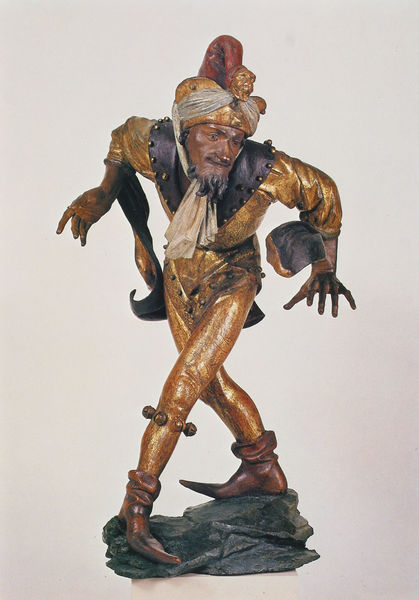
Titel: Figur mit löwenkopfbesetzter Mütze
Künstler: Erasmus Grasser
Institution: München, Stadtmuseum
Schlagwörter: blau, weiß, gelb, finger, nase, schwarz, blick, rot, tuch, tanz, bart, jacke, stein, hände, figur, gold, skulptur, schuhe, plastik, foto, maske, narr, orient, stiefel, glöckchen, turban, schellen, orientale, bommeln